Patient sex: F
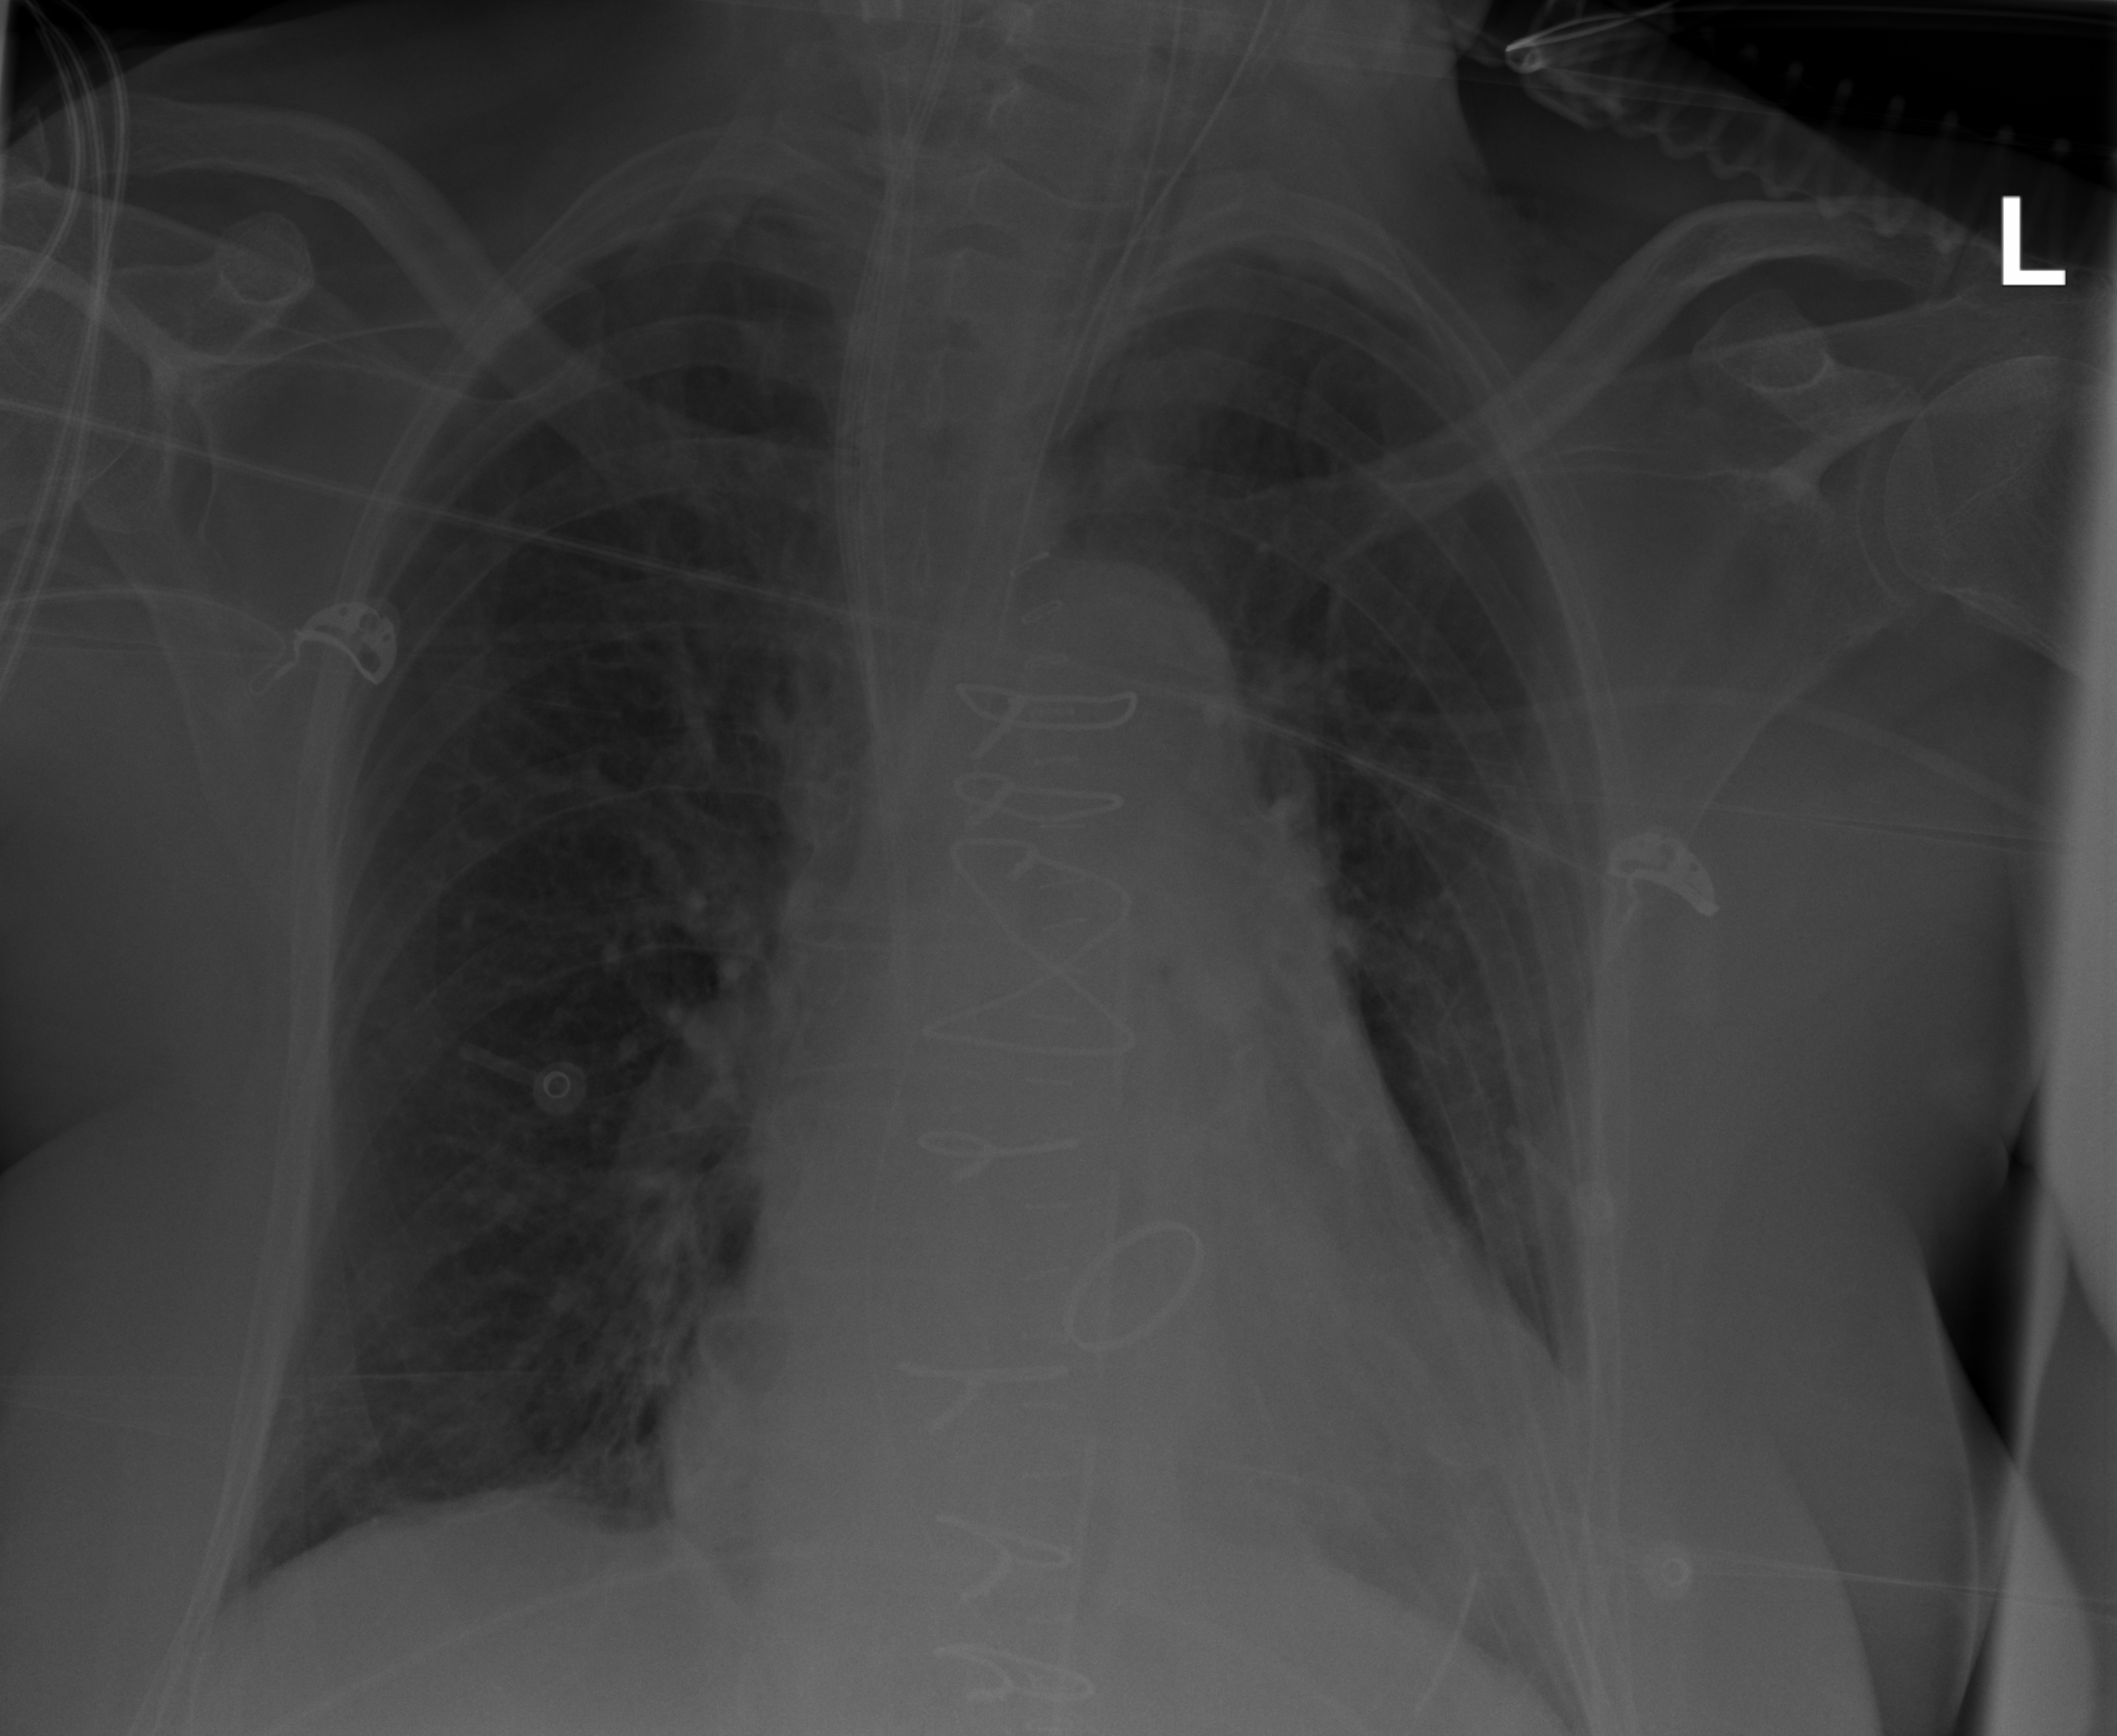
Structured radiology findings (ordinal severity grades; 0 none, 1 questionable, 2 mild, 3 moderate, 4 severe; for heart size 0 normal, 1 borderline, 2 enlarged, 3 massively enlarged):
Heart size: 2
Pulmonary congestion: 0
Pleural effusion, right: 0
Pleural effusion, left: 1
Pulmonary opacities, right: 0
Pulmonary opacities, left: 0
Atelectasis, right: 2
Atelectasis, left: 2